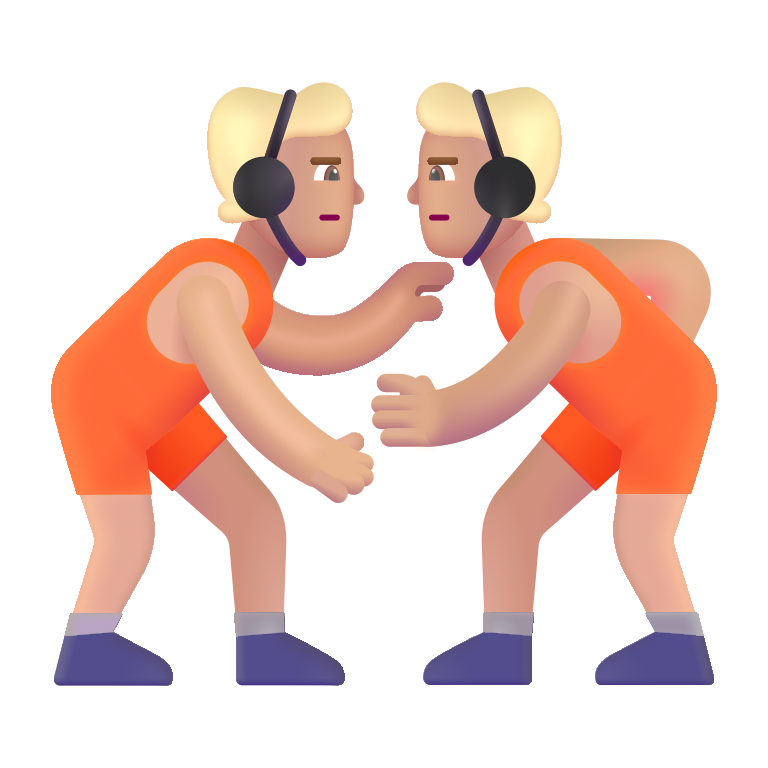
person wrestling color  light